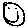
Label: smiley face